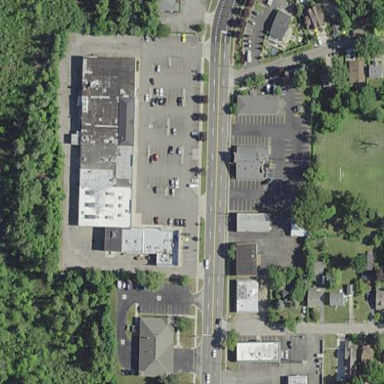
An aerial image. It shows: Retail area.